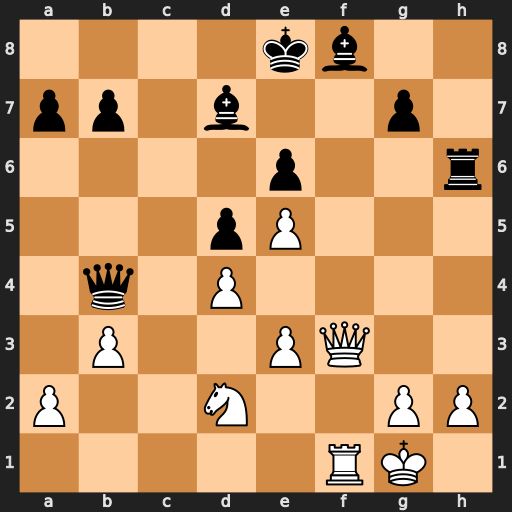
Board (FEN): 4kb2/pp1b2p1/4p2r/3pP3/1q1P4/1P2PQ2/P2N2PP/5RK1
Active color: w
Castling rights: -
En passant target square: -
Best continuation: Qf7+ Kd8 Qxf8+ Qxf8 Rxf8+